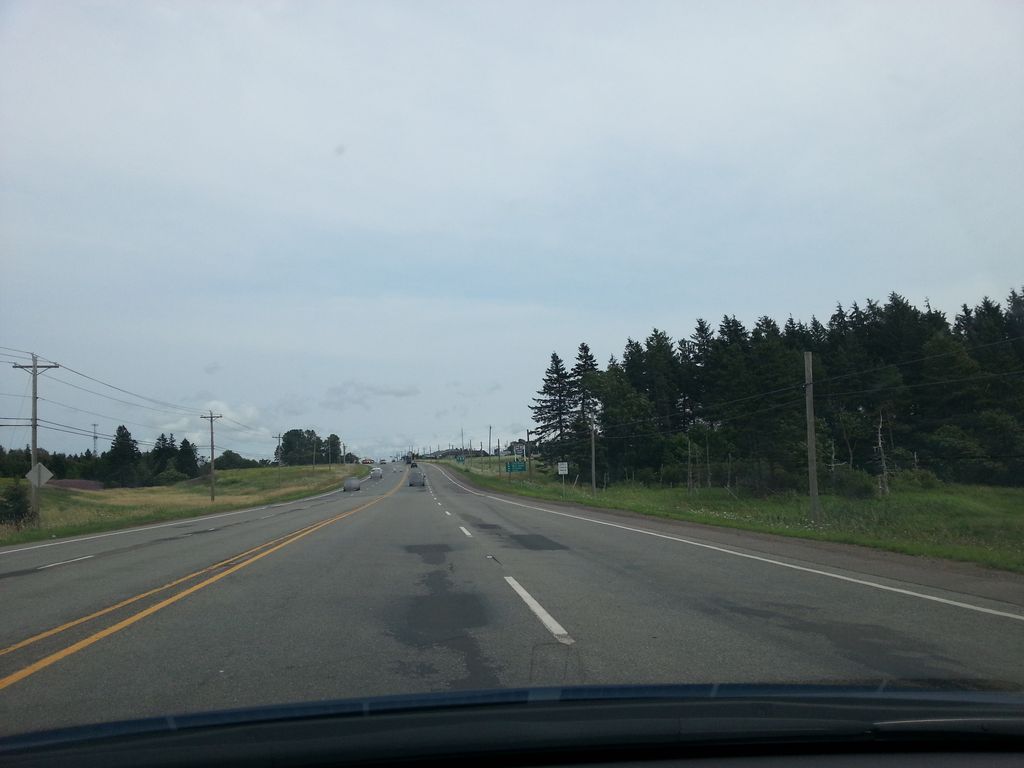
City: charlottetown